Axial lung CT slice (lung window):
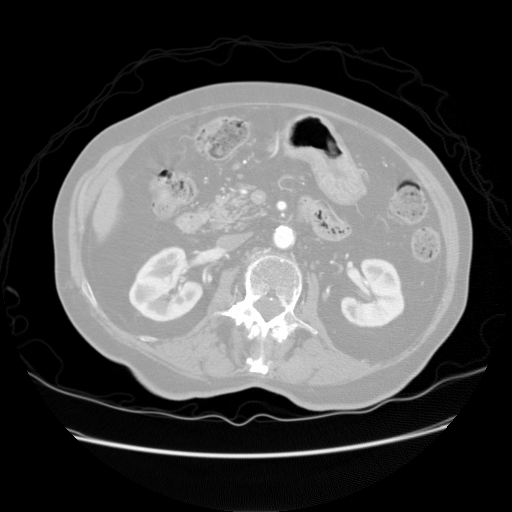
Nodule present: no